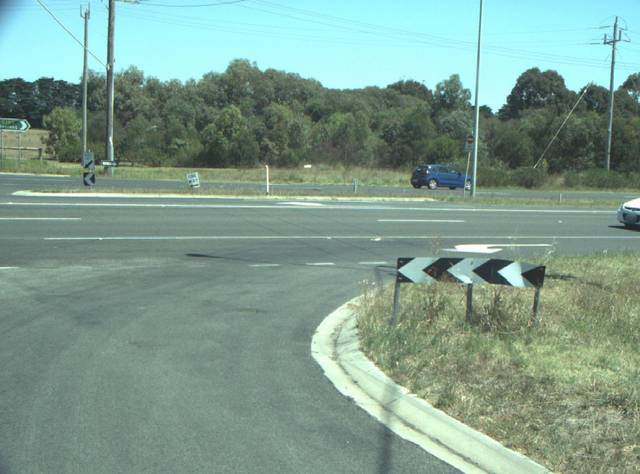
Region: Australia
Coordinates: -38.181, 144.513